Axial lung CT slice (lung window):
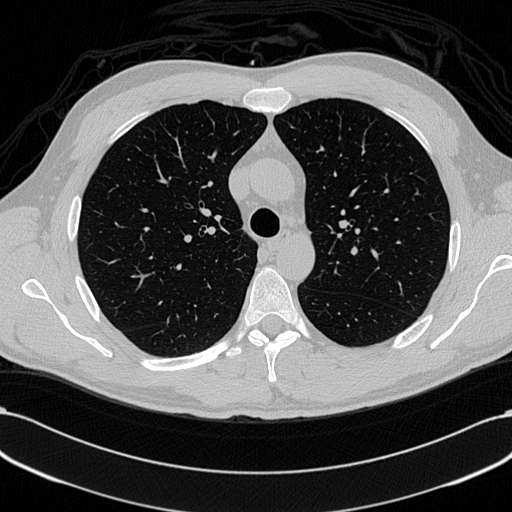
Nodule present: no